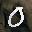
Label: 0